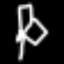
Label: chair